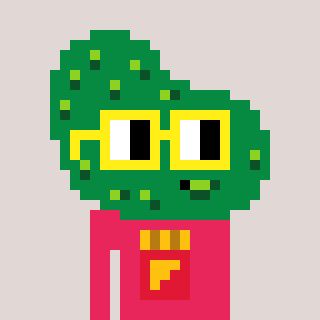
a pixel art character with square yellow glasses, a pickle-shaped head and a redpinkish-colored body on a warm background